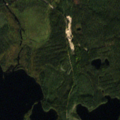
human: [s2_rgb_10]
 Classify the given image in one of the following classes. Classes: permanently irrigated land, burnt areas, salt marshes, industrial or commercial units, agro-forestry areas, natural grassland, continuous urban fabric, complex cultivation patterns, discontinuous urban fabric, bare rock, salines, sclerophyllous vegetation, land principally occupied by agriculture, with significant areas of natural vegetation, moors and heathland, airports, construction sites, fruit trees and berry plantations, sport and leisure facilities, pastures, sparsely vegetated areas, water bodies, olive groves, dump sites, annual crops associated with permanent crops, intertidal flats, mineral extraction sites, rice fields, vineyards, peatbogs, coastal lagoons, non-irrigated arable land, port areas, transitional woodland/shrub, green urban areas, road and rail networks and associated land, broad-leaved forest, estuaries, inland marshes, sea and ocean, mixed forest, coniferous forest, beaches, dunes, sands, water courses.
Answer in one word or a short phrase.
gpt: coniferous forest, water bodies